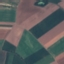
Land use / land cover: AnnualCrop